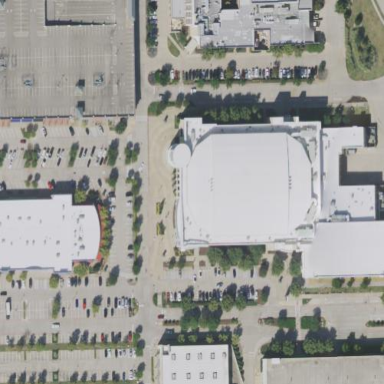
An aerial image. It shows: Ice Hockey stadium used for leisure land sports.